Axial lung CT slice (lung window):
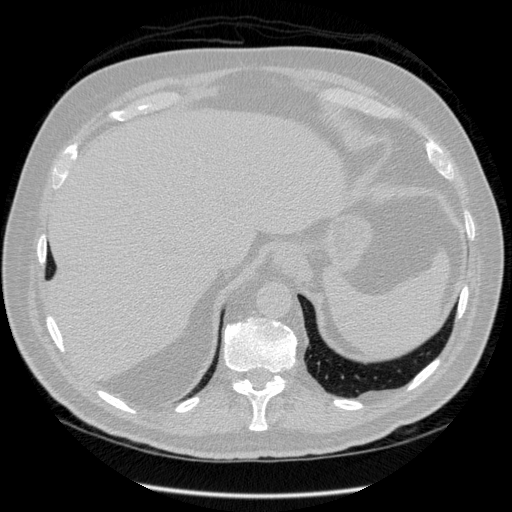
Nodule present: no